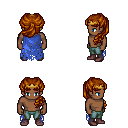
a pixel art fantasy rpg character, male body template, human, dark skin, blue tattered cape, teal pants, brunette princess hairstyle, gold tiara, maroon shoes, four views (front, back, left, right), 2x2 character sprite sheet, small pixel art, hard edges, no anti-aliasing